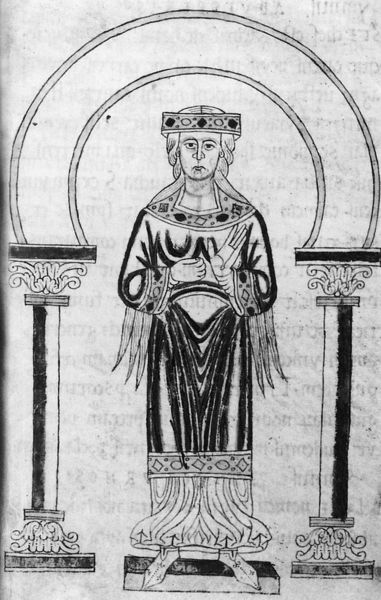
Titel: Passion der Heiligen Luzia
Künstler: Siegebert von Gembloux
Standort: Herkunftsort: Metz (EU - F)
Institution: Berlin, Staatliche Museen, Kupferstichkabinett
Schlagwörter: hand, weiß, frau, geste, haar, kleid, schmuck, schwarz, säule, säulen, zeichnung, rock, falten, gesicht, sockel, steine, portrait, flach, auge, gewand, haare, kutte, krone, kreis, rund, spanien, füße, bogen, schuhe, zöpfe, rundbogen, könig, faltenwurf, buch, schwarzweiss, stich, faust, beten, kapitell, buchseite, portal, christus, mittelalter, segen, heiliger, königin, heilig, gruß, kapitel, buchmalerei, byzanz, juwelen, schwarweiß, ezöpfe